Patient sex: M
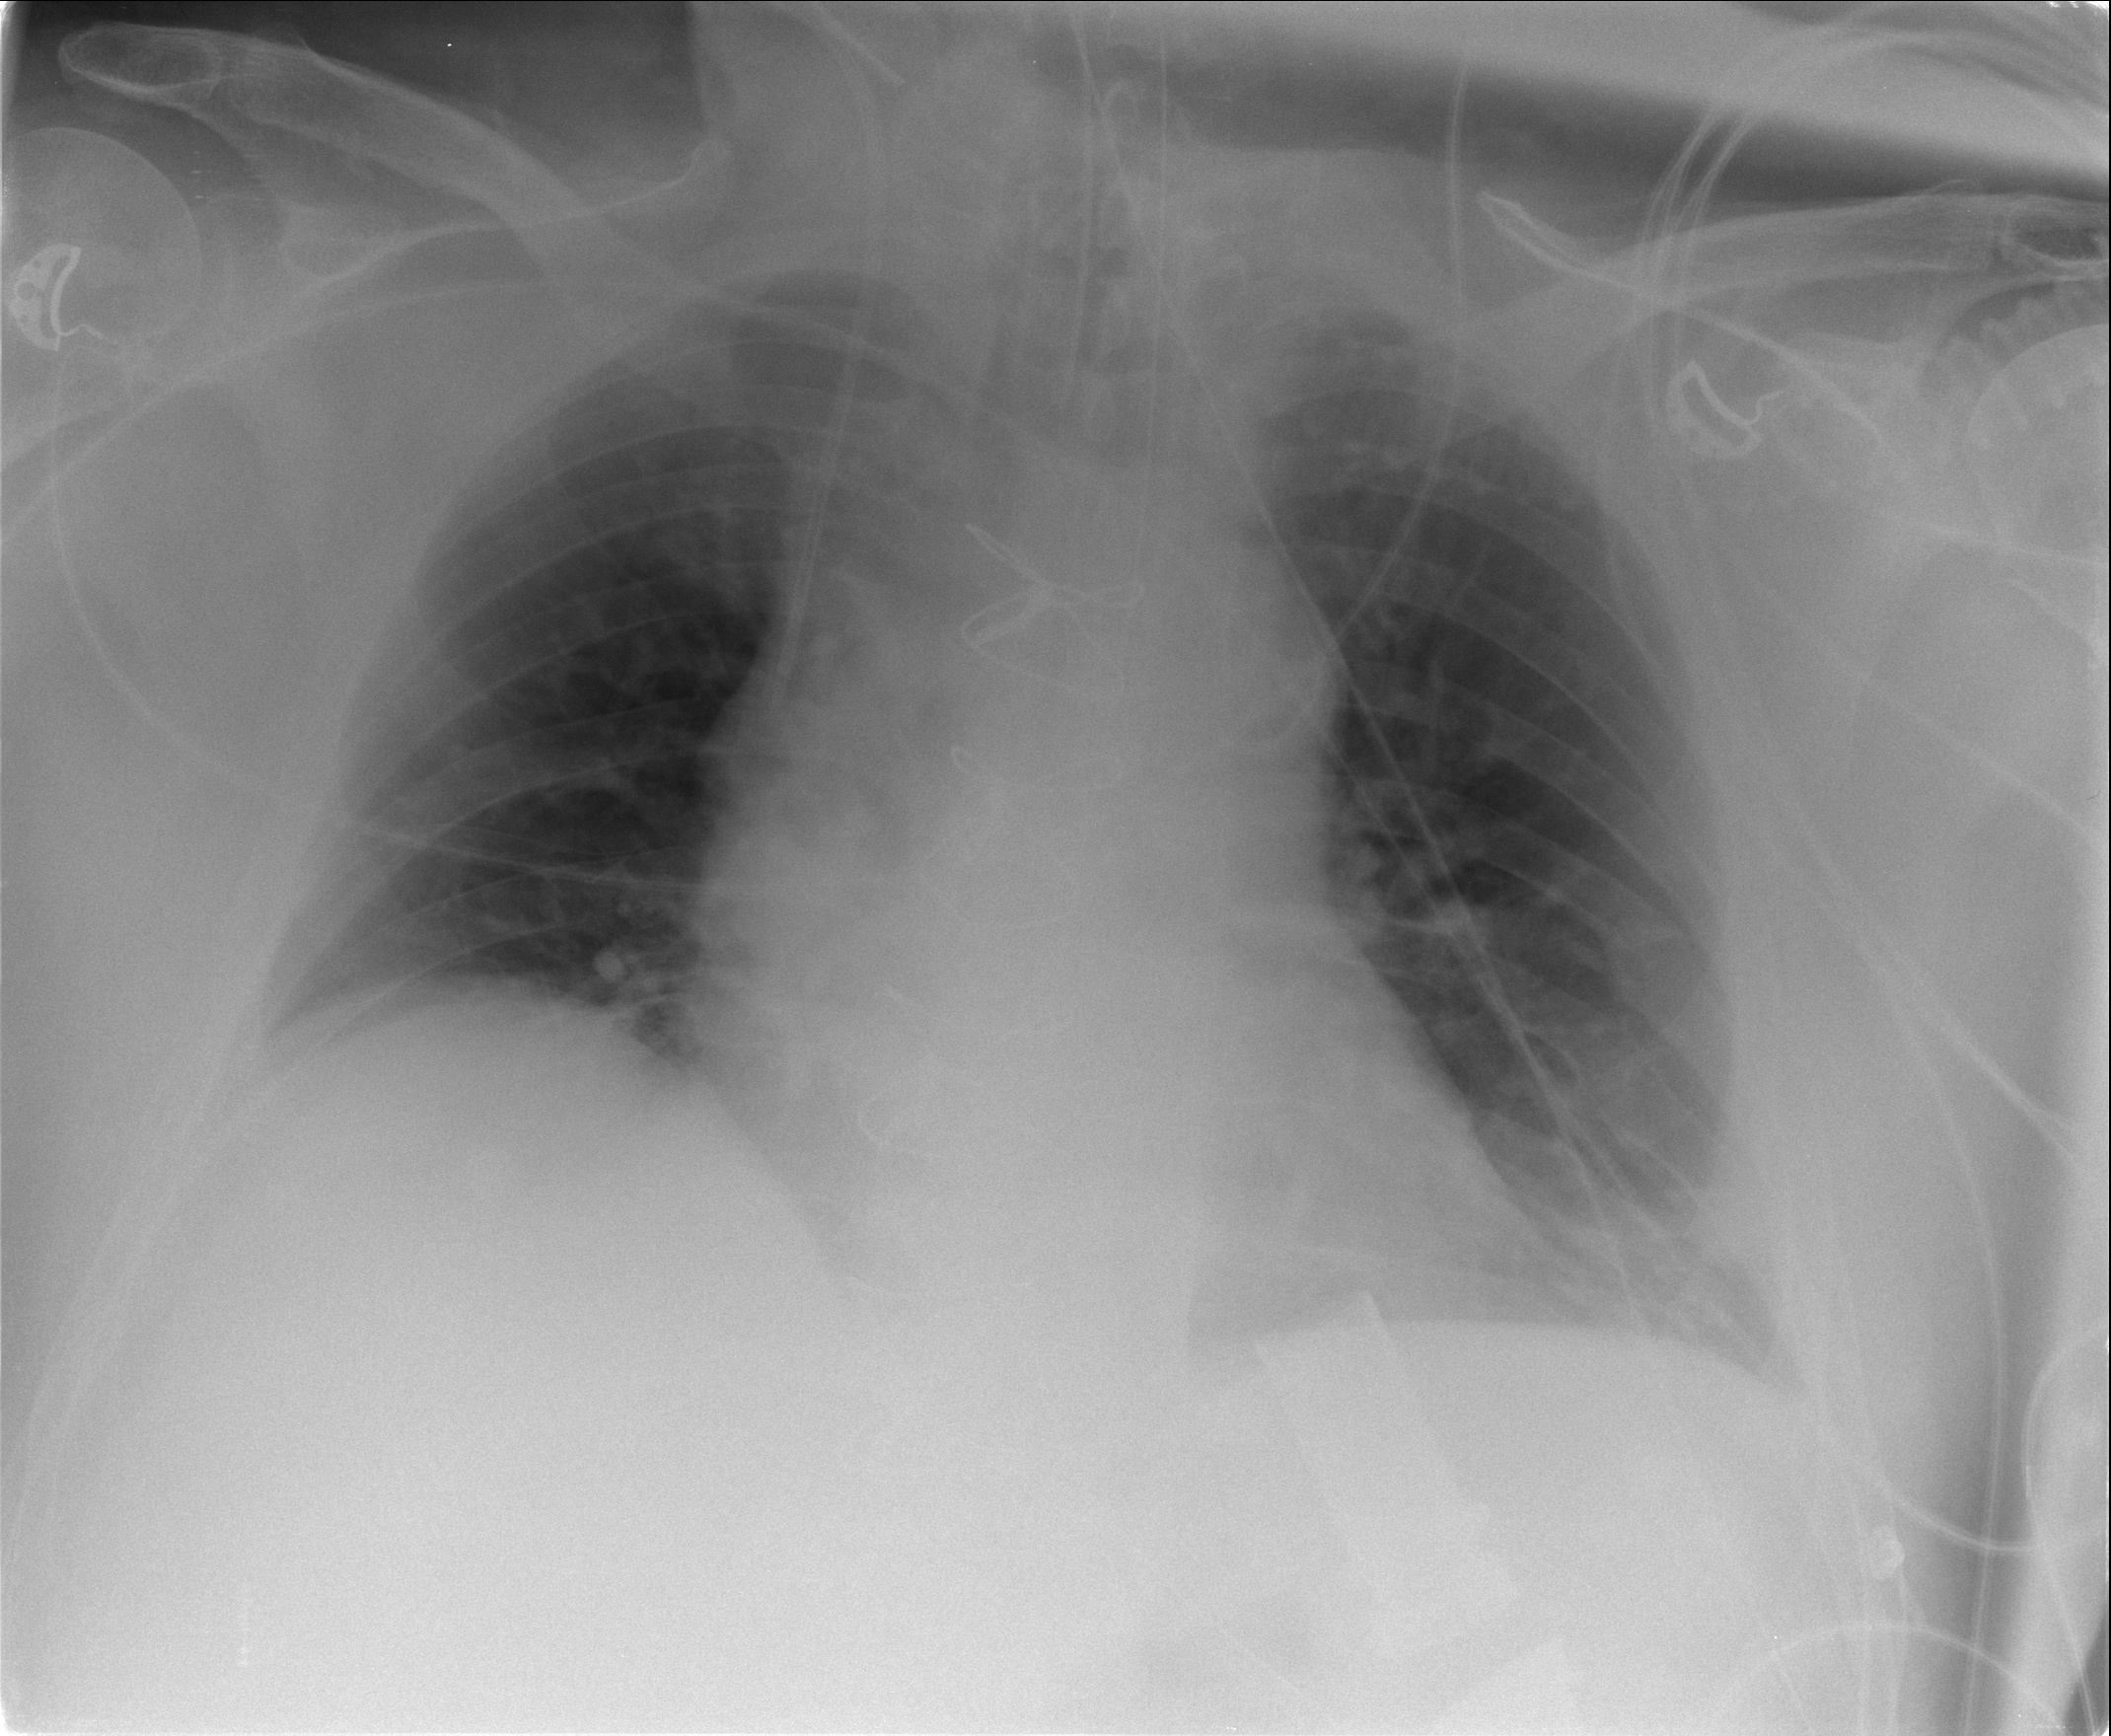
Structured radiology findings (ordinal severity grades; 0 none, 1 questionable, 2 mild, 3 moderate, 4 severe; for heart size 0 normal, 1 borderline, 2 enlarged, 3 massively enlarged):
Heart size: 1
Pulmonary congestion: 0
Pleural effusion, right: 0
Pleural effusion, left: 0
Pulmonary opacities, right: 0
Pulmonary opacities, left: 0
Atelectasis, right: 0
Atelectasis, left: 2